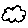
Label: cloud